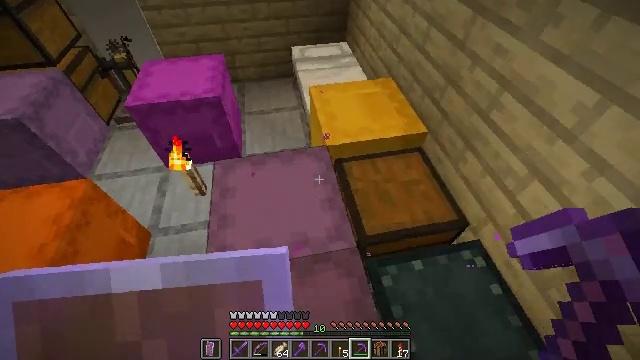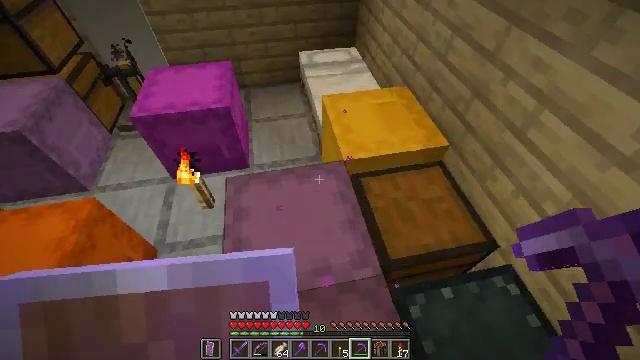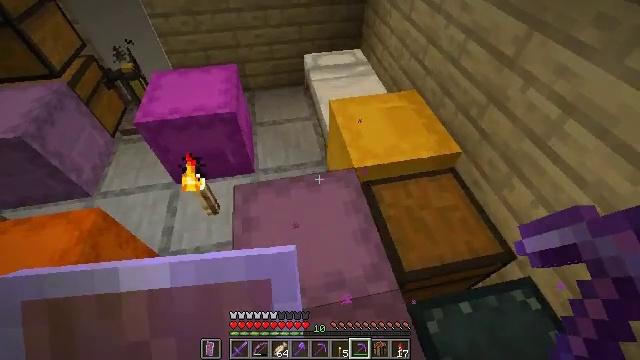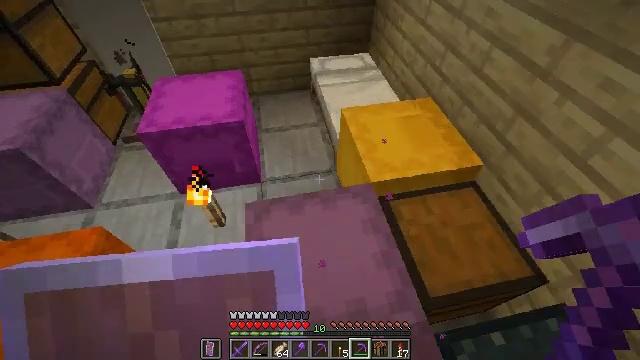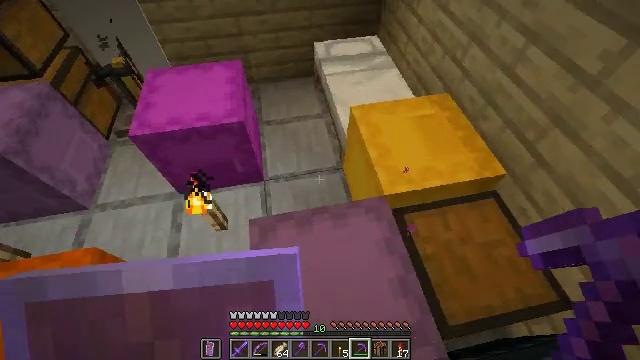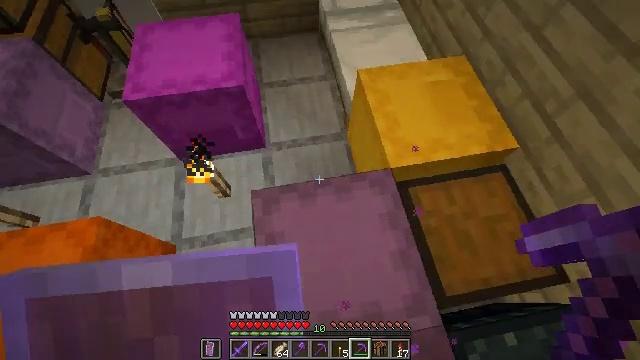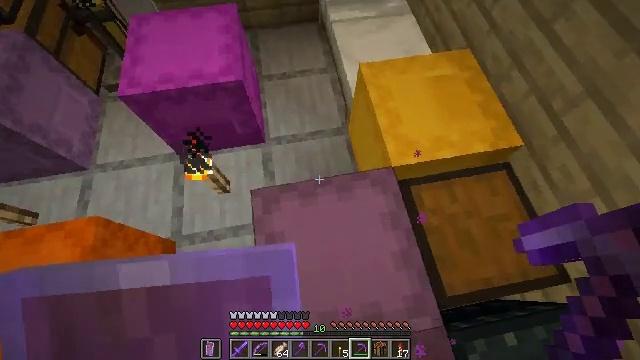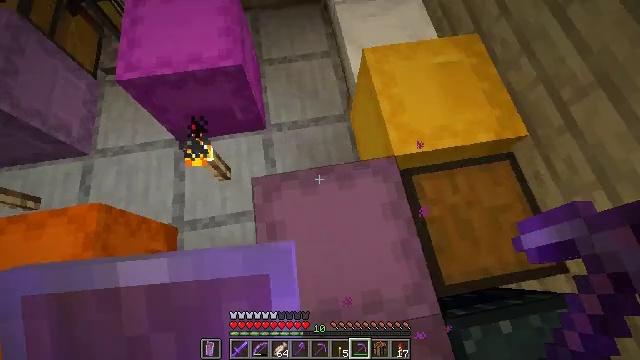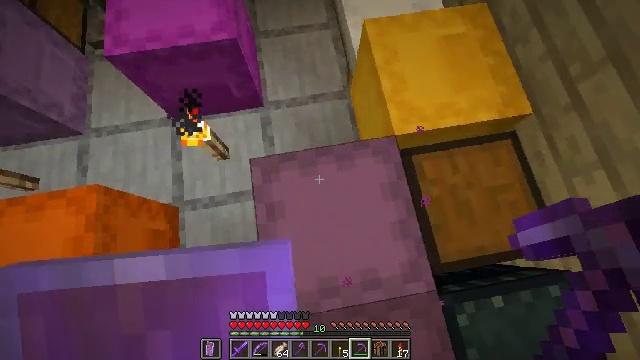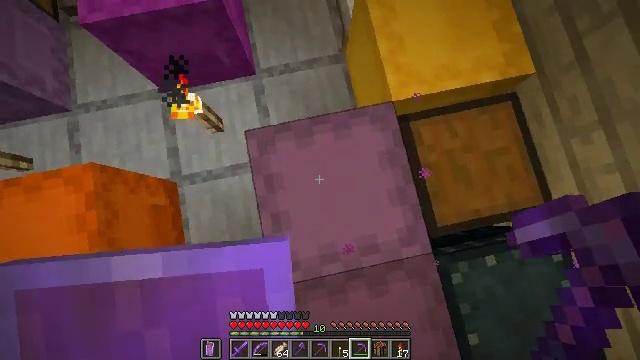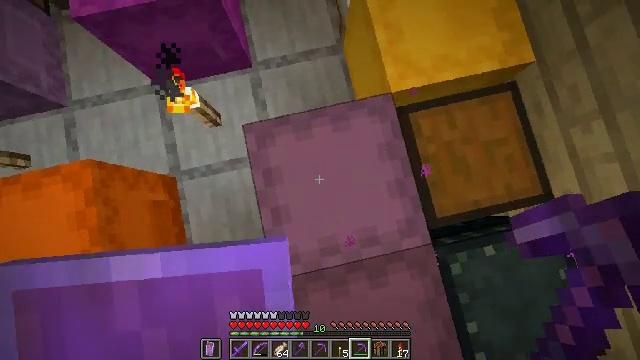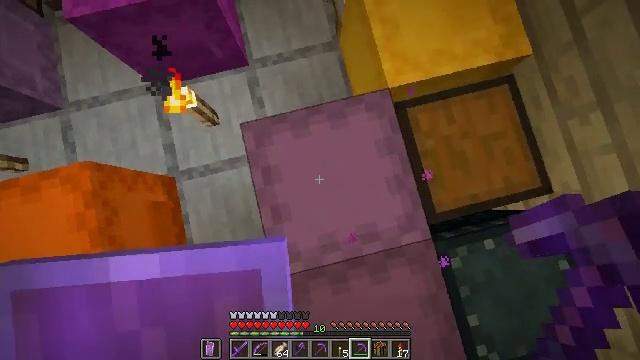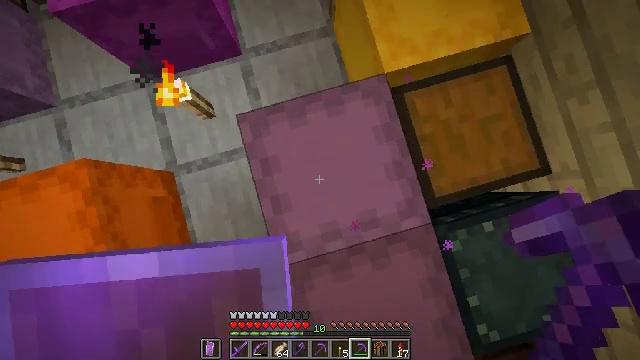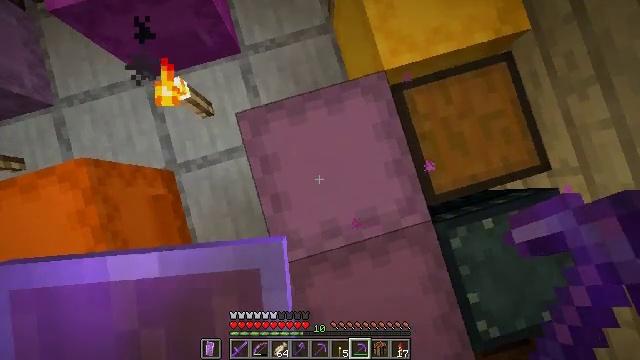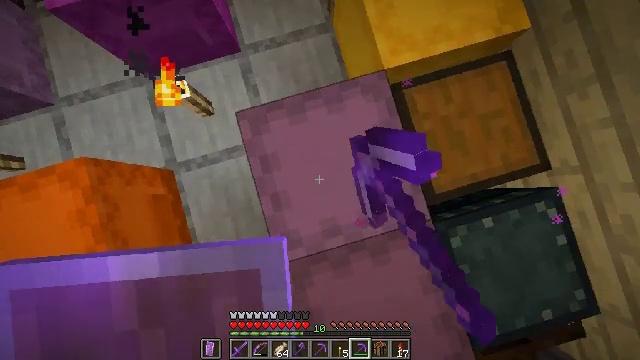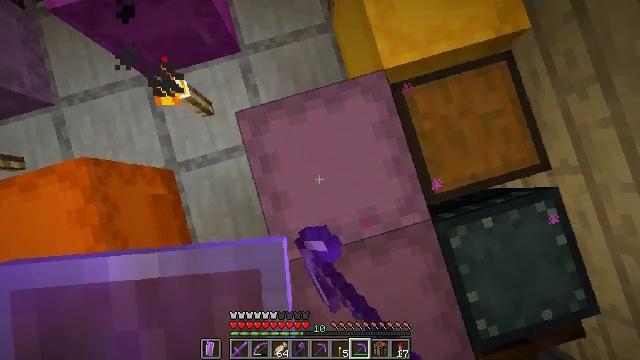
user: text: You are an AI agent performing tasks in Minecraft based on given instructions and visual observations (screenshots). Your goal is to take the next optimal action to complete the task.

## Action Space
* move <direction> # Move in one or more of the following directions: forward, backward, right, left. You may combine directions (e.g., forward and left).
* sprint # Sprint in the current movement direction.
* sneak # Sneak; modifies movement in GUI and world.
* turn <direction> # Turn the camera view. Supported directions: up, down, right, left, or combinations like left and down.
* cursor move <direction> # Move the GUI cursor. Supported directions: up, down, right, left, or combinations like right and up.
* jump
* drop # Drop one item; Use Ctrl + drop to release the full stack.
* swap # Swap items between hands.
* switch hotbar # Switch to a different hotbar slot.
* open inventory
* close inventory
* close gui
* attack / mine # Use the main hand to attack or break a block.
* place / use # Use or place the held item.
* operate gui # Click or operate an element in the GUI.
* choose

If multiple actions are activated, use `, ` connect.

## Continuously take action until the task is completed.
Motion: motion action
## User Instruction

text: mine block cyan shulker box
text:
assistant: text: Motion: move forward and move left
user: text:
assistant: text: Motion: move forward and move left
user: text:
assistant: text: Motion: move forward
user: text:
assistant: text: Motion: move forward, turn down
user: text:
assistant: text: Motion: turn down
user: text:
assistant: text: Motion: turn down
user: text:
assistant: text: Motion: turn down
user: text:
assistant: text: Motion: turn down
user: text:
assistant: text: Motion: turn right and down
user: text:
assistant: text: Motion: turn down
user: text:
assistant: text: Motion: turn right
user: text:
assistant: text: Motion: turn right and down
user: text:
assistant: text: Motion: use / place
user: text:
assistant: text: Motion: use / place
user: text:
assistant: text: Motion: use / place
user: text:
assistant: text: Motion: use / place
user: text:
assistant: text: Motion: no_op
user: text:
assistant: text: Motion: no_op
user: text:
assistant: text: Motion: no_op
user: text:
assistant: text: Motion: no_op
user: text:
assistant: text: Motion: no_op
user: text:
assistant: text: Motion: no_op
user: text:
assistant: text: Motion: no_op
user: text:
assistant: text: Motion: no_op
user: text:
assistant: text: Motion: no_op
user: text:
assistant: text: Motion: no_op
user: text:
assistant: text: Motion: no_op
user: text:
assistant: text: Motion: no_op
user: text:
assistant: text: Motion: no_op
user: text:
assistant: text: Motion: no_op